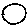
Label: circle